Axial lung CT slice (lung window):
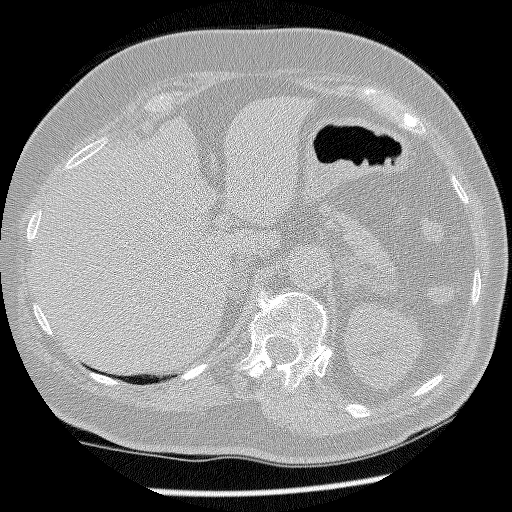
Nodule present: no